Aerial crown-view tile of a tropical tree (Barro Colorado Island, Panama), acquired 20250616:
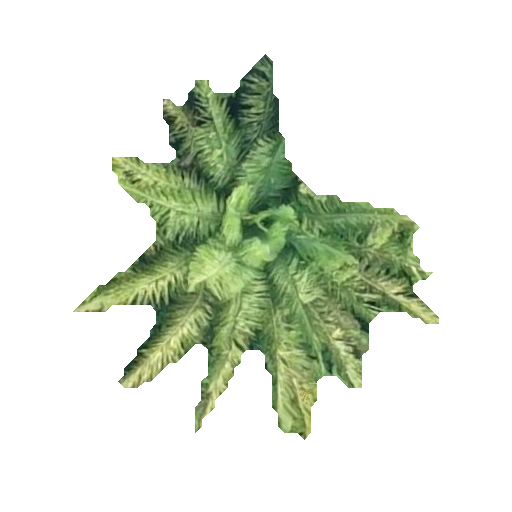
Species: Oenocarpus mapora
GBIF accepted scientific name: Oenocarpus mapora
Crown area: 91.488 m²